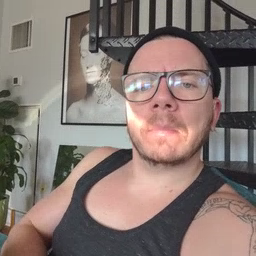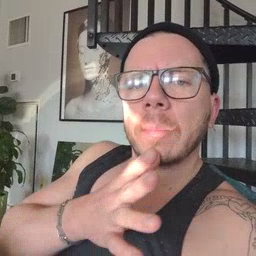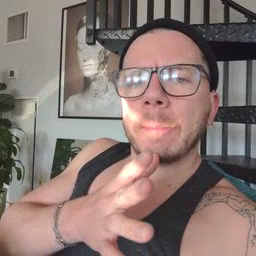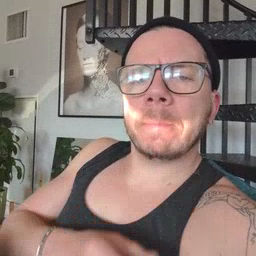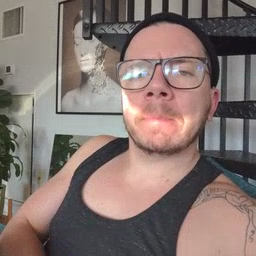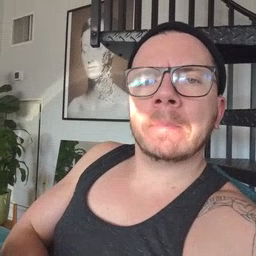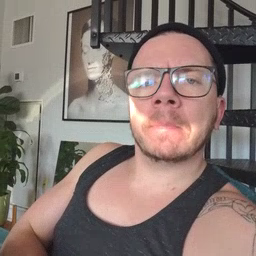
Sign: mom